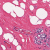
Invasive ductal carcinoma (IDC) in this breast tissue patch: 0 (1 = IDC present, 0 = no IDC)